Interaction volume radius: 10 \u00c5
Interaction volume height: 10 \u00c5
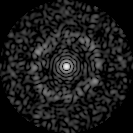
Disorder parameter: 0.8536